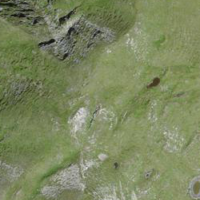
EUNIS habitat code: 26
Species observed at this site:
Aster alpinus
Mitopus morio
Dryas octopetala